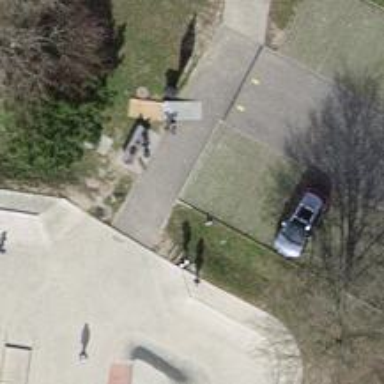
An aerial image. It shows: Bench.